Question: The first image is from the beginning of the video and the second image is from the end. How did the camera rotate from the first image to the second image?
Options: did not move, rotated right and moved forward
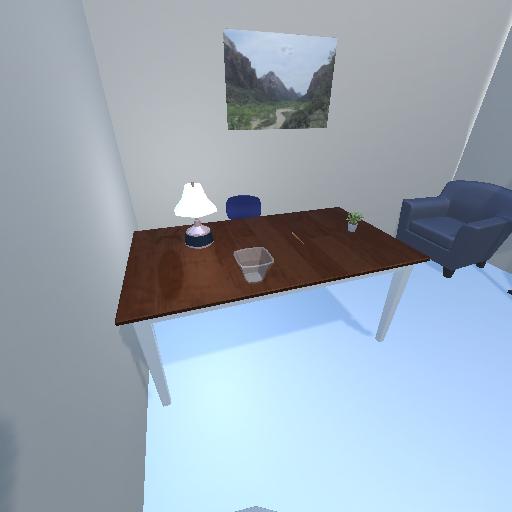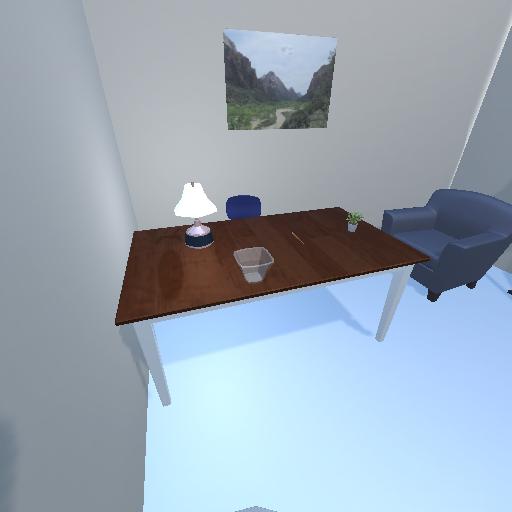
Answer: did not move